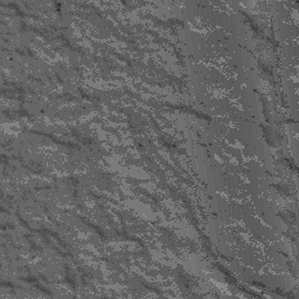
Label: frost